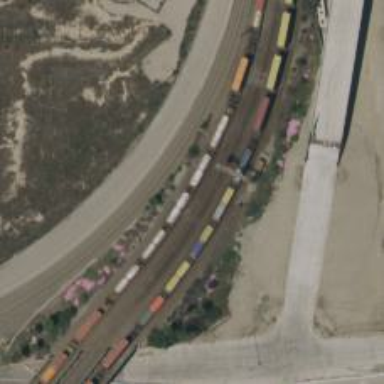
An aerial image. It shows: Railway siding for service.